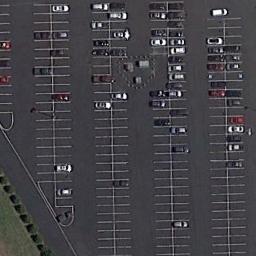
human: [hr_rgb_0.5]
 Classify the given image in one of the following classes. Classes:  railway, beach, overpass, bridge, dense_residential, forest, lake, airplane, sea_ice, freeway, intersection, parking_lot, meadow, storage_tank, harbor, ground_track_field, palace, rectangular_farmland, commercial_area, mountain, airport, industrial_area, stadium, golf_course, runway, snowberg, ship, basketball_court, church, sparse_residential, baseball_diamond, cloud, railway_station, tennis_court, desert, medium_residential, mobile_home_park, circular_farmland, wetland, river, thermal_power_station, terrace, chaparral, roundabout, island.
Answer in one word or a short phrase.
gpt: parking_lot